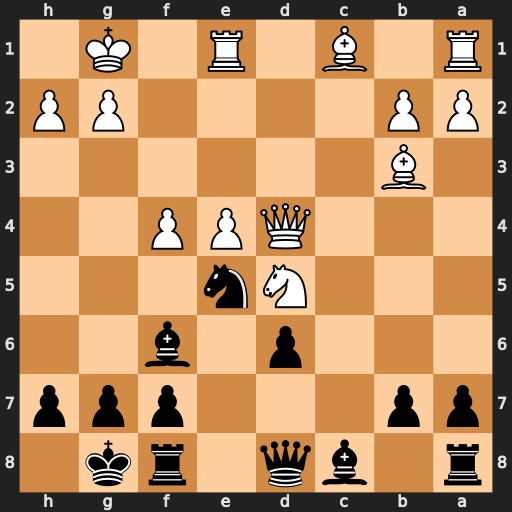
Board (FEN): r1bq1rk1/pp3ppp/3p1b2/3Nn3/3QPP2/1B6/PP4PP/R1B1R1K1
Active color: b
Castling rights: -
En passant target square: -
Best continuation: Nf3+ gxf3 Bxd4+